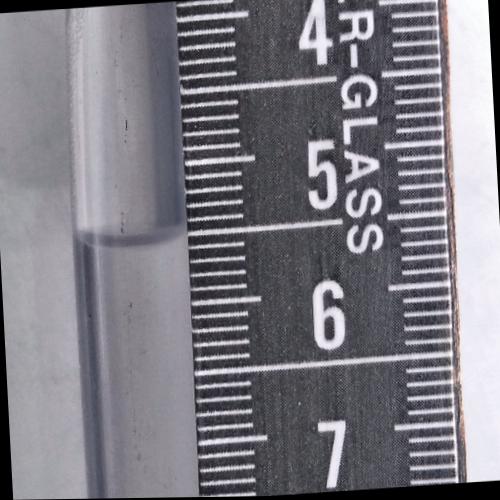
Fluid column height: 5.5 cm